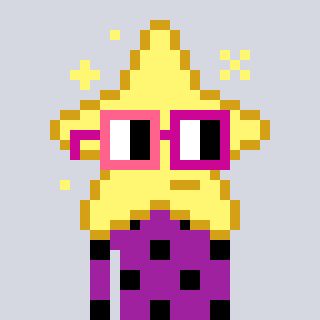
a pixel art character with square pink and red glasses, a star-shaped head and a magenta-colored body on a cool background